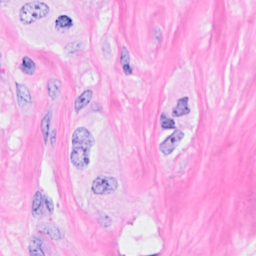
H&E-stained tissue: Breast